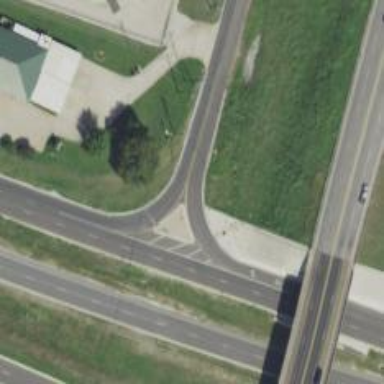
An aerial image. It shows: Secondary link road with asphalt surface.